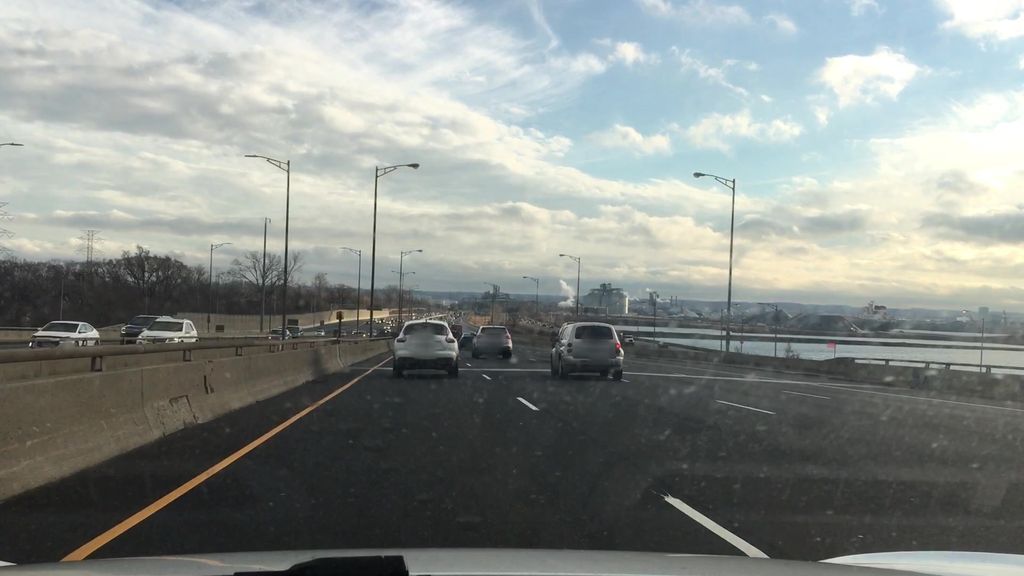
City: hamilton